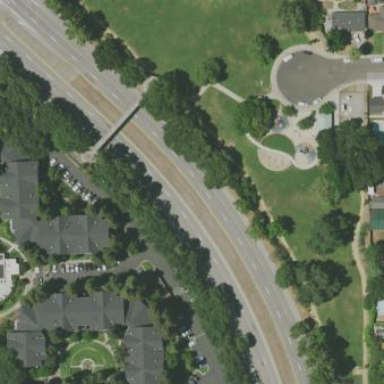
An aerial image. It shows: Lovely park for leisure and relaxation.